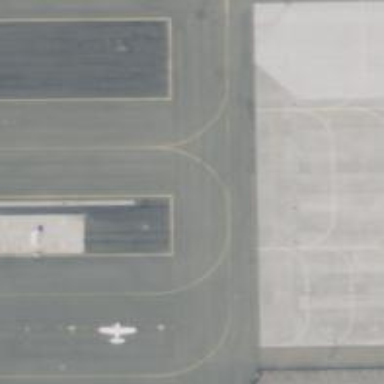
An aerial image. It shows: Asphalt taxiway in the airport.